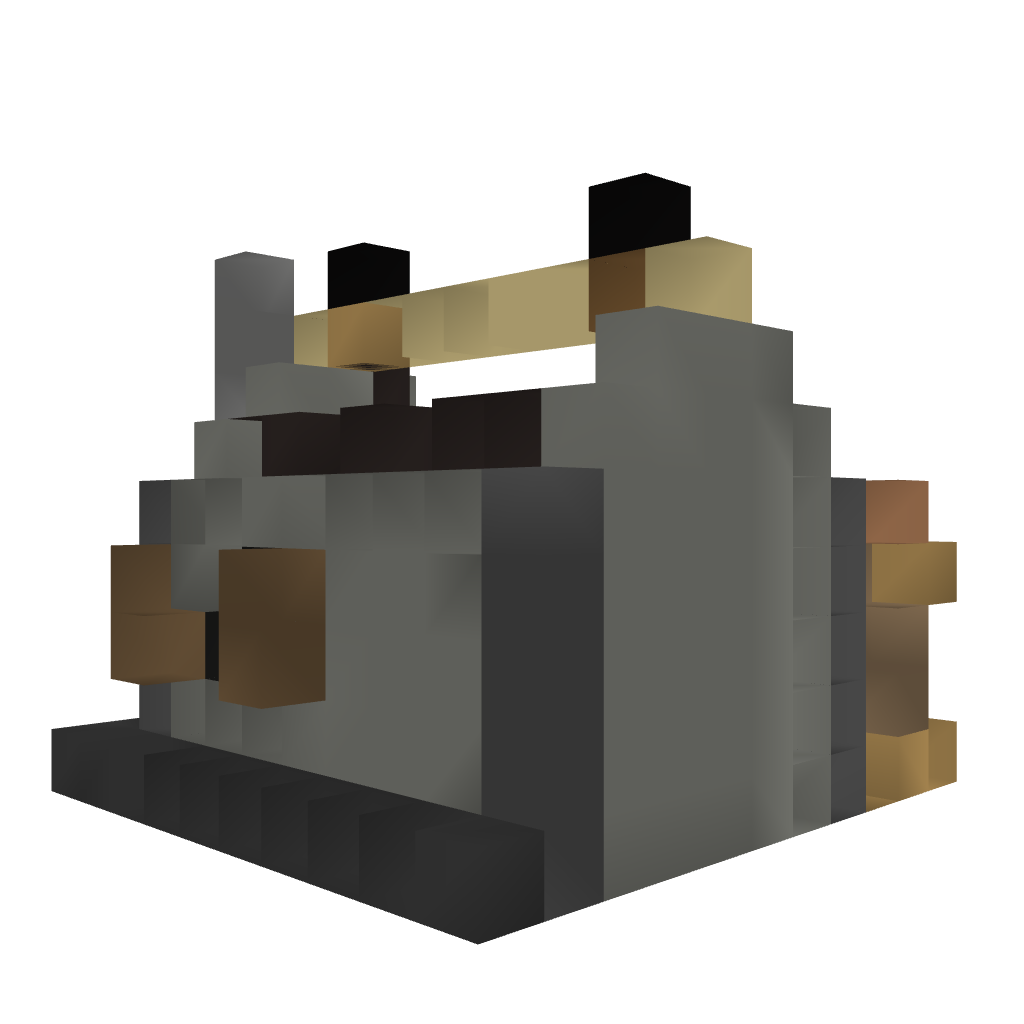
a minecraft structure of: Small Shack